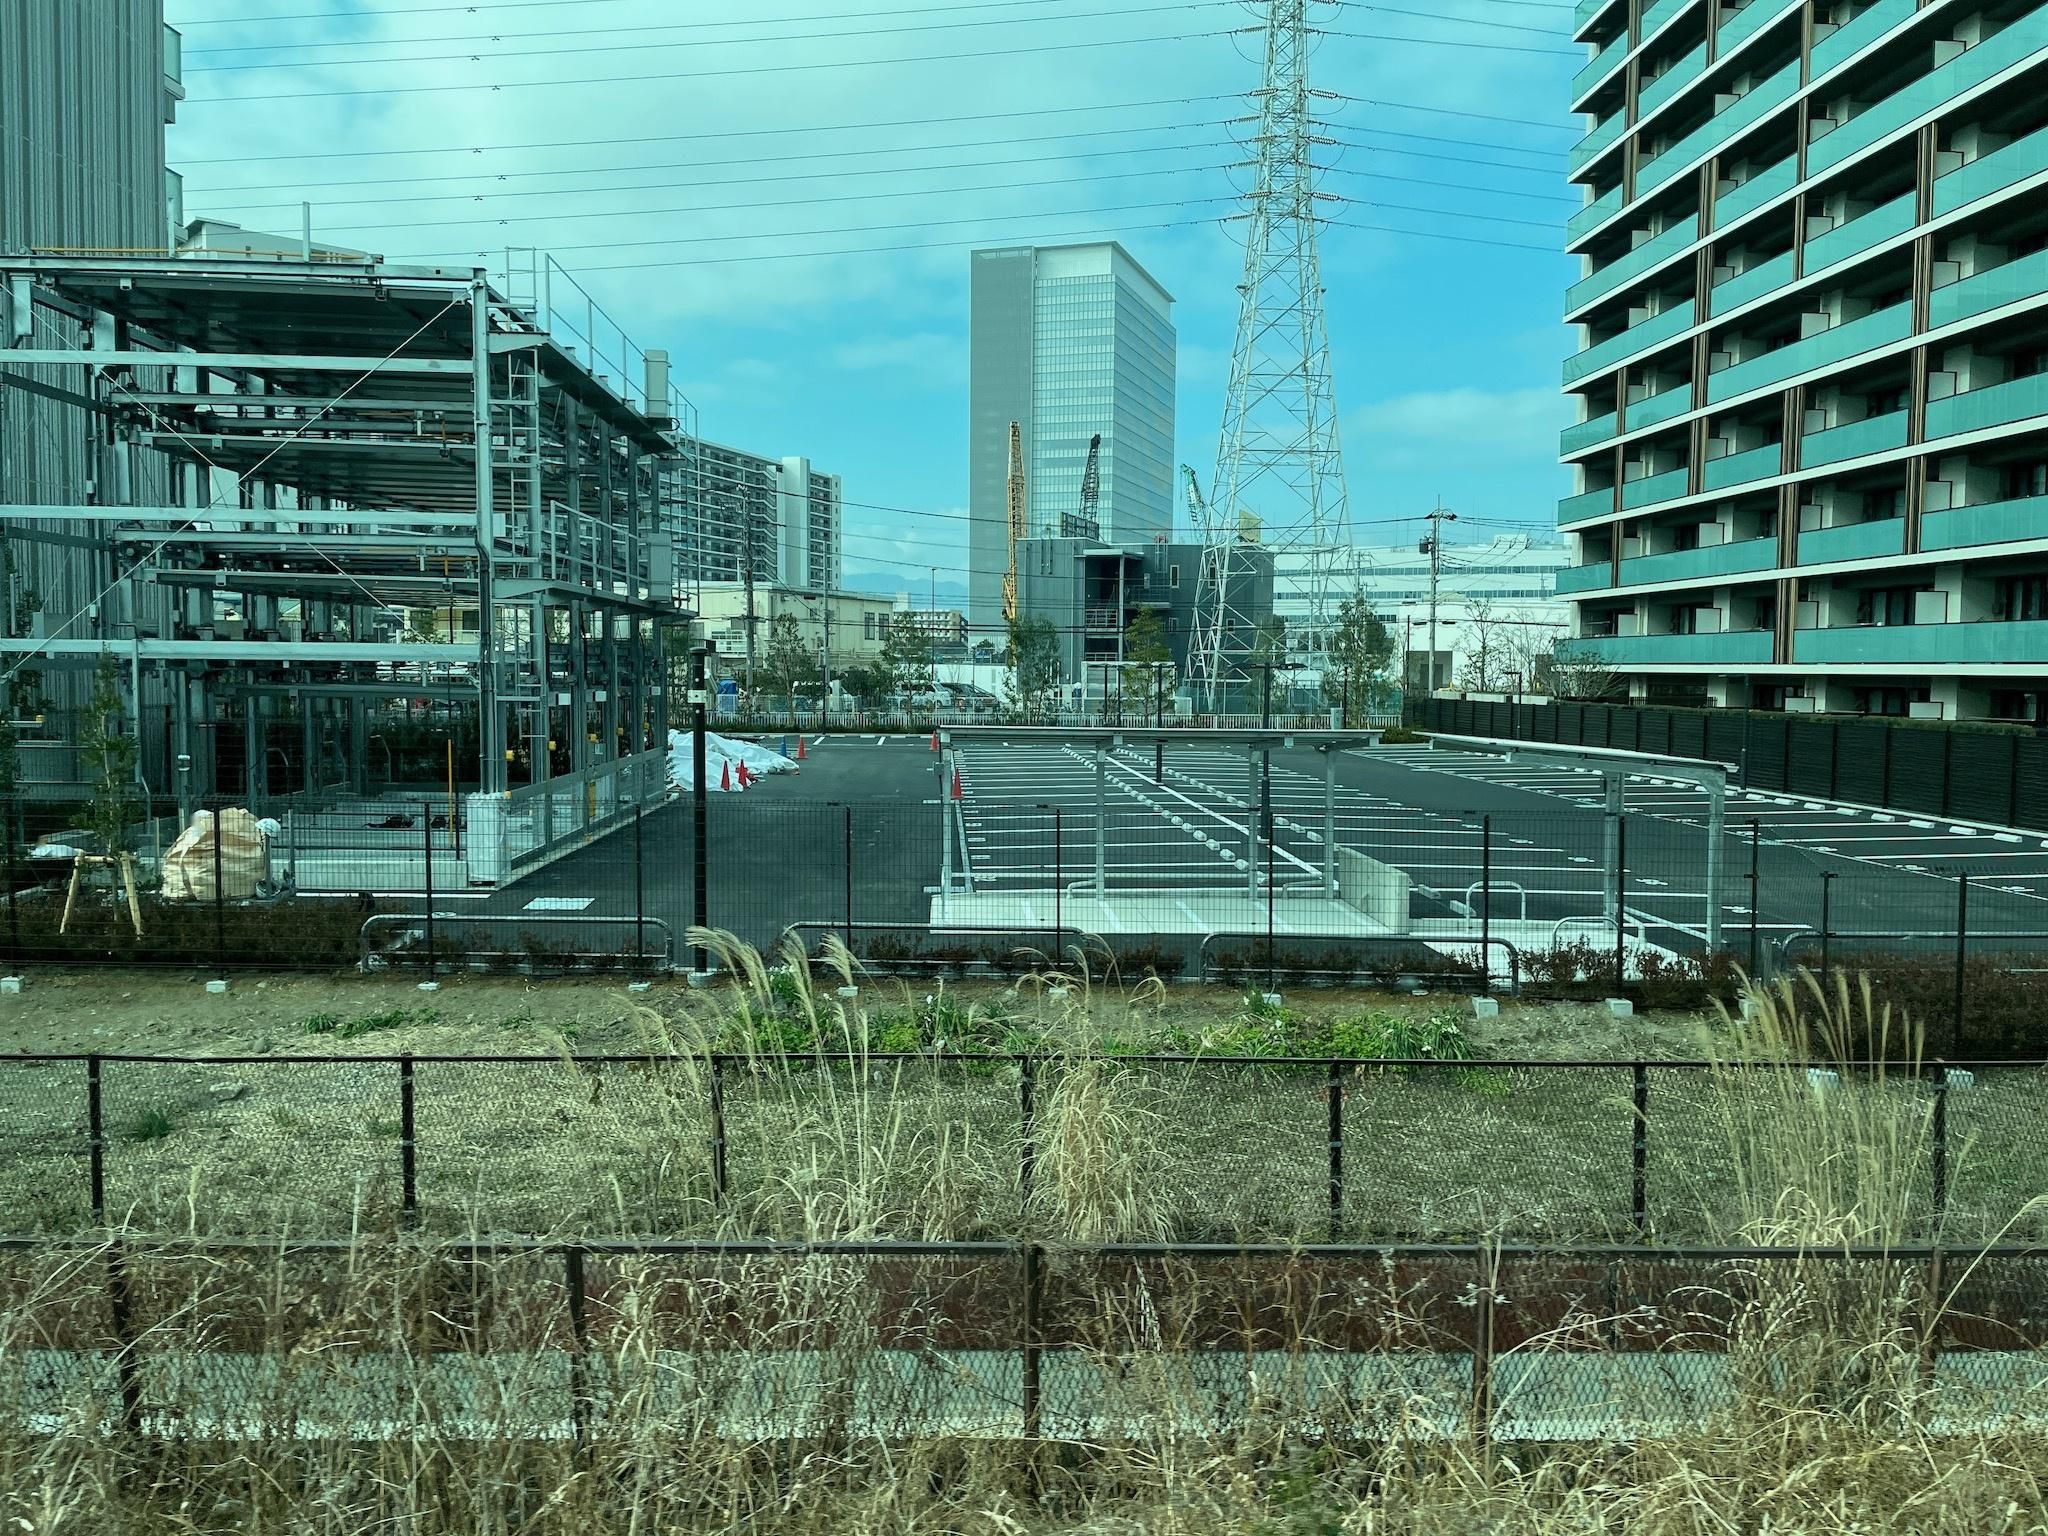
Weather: snowy
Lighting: day
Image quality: good
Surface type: railway
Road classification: track
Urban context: urban centre
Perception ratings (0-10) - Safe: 0.3, Lively: 0.38, Beautiful: 1.25, Boring: 3.25, Depressing: 7.95, Wealthy: 4.32